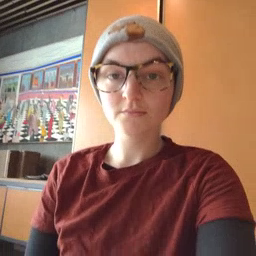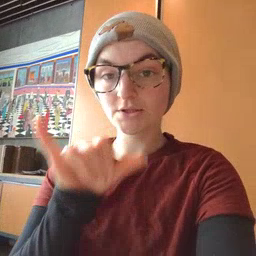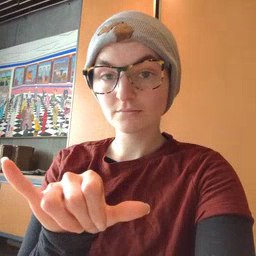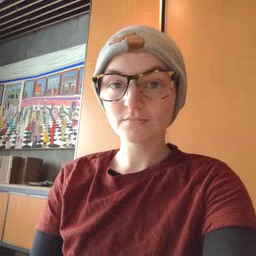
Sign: stay